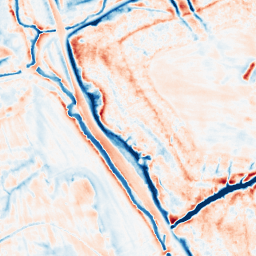
Category: edge_preserving
Decomposition family: anisotropic_diffusion
Decomposition parameters: iterations: 50
kappa: 30
gamma: 0.2
Upsampling method: bilinear
Upsampling parameters: scale: 2
Upsampling scale: 2